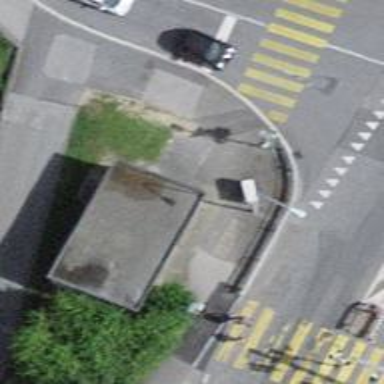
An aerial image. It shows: Street cabinet used for traffic control equipped with traffic signals.